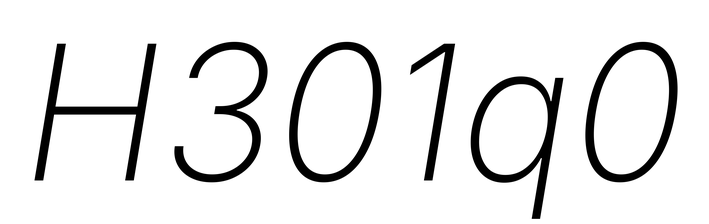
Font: Inter-Italic_ExtraLight_Italic